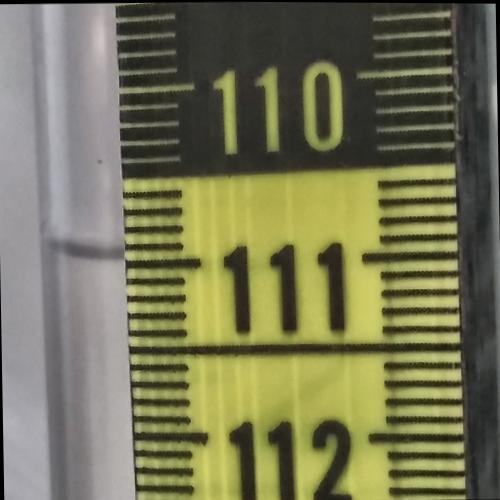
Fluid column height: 111.0 cm